Field crop: tomato
Growth stage: 1
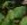
Species: solanum